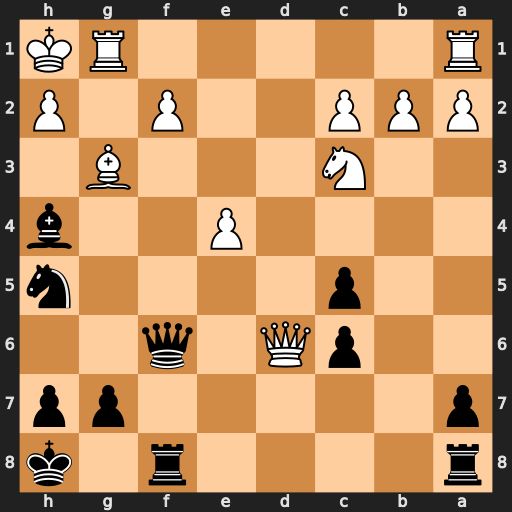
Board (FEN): r4r1k/p5pp/2pQ1q2/2p4n/4P2b/2N3B1/PPP2P1P/R5RK
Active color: b
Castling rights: -
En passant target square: -
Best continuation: Nxg3+ Qxg3 Bxg3